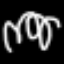
Label: squiggle